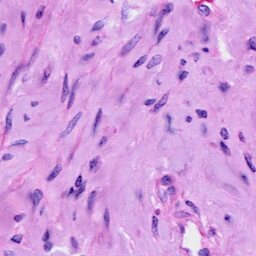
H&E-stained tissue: Cervix